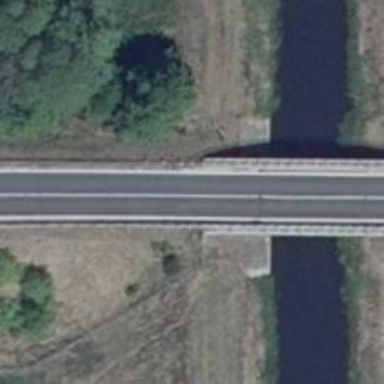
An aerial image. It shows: Secondary road on asphalt bridge.